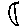
Label: moon